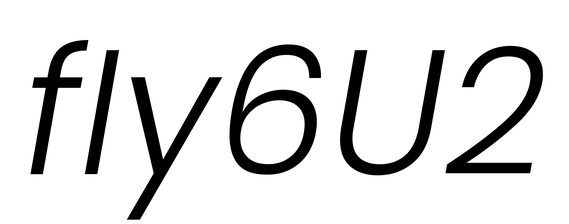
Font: Poppins-LightItalic